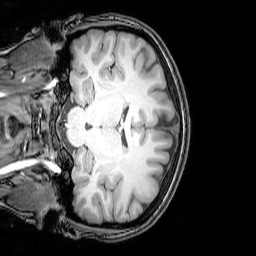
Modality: T1w
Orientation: coronal
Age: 24
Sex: female
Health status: healthy
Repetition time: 0.081 s
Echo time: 0.037 s